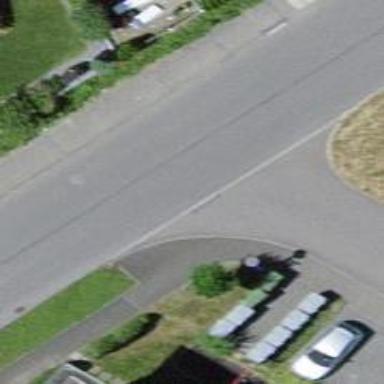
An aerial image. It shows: Kerb serving as barrier.